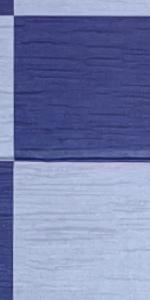
Label: Empty